【题型】选择题　【知识点】平面几何　【难度】easy
如图, 在 $\triangle ABC$ 中, $DE // BC$, 若 $\frac{AD}{DB} = \frac{2}{3}$, 则 $\frac{AE}{EC}$ 等于( )

A. $\frac{1}{3}$

B. $\frac{2}{5}$

C. $\frac{2}{3}$

D. $\frac{3}{5}$
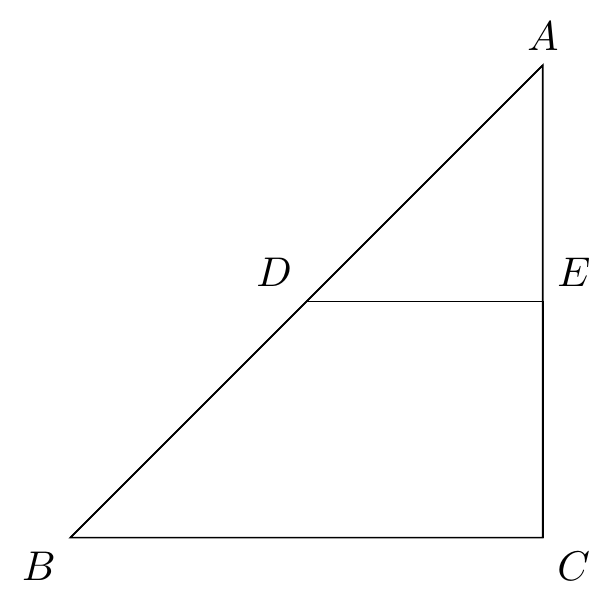
【解答】
解：$\because DE // BC$,

$\frac{AE}{EC} = \frac{AD}{DB} = \frac{2}{3}$,

故选：C。